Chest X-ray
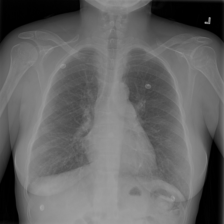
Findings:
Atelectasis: negative
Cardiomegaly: negative
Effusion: negative
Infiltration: negative
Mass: negative
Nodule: negative
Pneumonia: negative
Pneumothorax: negative
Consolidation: negative
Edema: negative
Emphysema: negative
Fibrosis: negative
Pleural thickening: negative
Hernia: negative